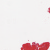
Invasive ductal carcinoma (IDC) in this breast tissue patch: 0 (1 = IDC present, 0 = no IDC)